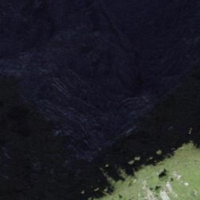
EUNIS habitat code: 50
Species observed at this site:
Dryas octopetala